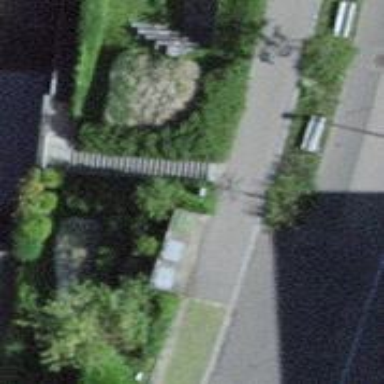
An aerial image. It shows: Set of concrete steps.